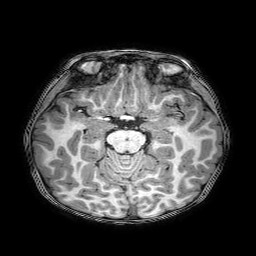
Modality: T1w
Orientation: coronal
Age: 6
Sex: male
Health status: healthy